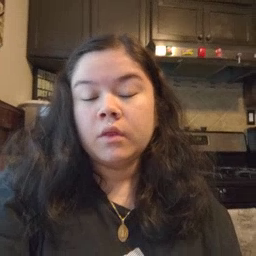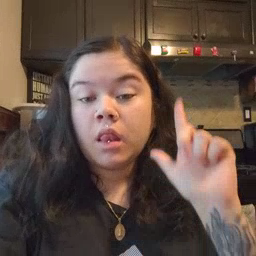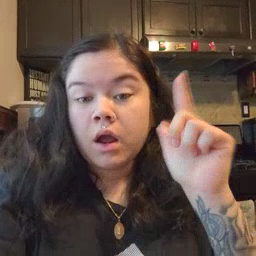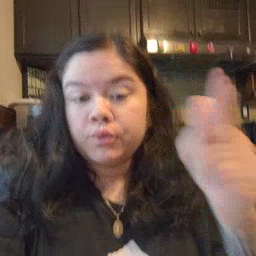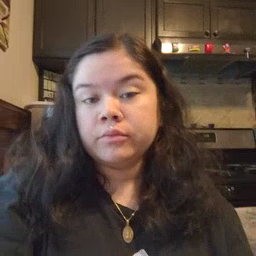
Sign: later